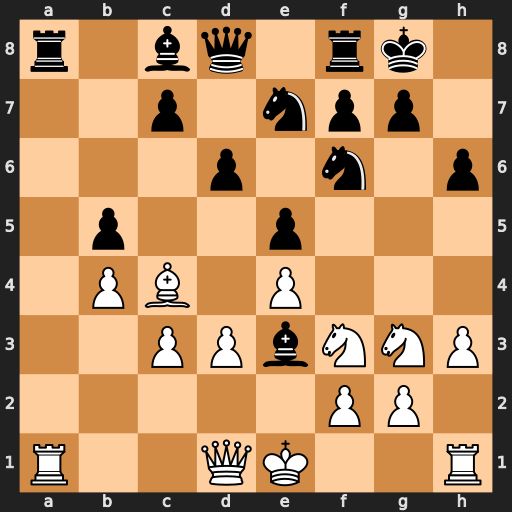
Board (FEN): r1bq1rk1/2p1npp1/3p1n1p/1p2p3/1PB1P3/2PPbNNP/5PP1/R2QK2R
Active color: w
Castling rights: KQ
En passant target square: -
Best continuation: Rxa8 bxc4 fxe3